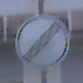
Verkehrszeichen: EndeSaemtlicherBegrenzungen
Umgebung: Outdoor, Urban
Tageszeit: SunriseSunset
Wetter: PartlyCloudy
Licht: Natural
Jahreszeit: NotSpecified
Kontrast: LowContrast